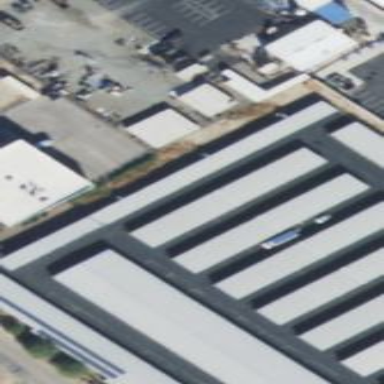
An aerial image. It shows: Building used for storage rental.